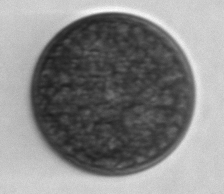
Label: Coscinodiscus